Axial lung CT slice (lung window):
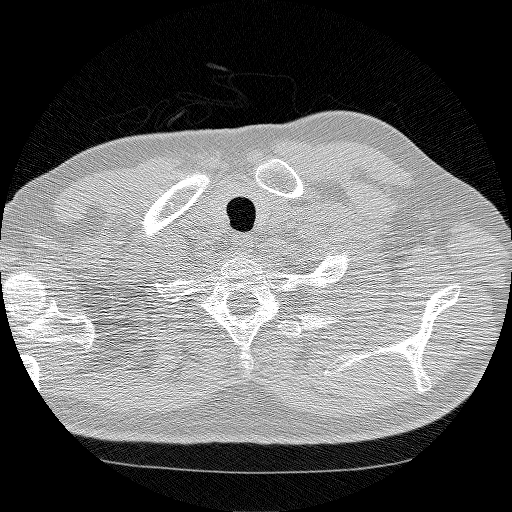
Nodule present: no